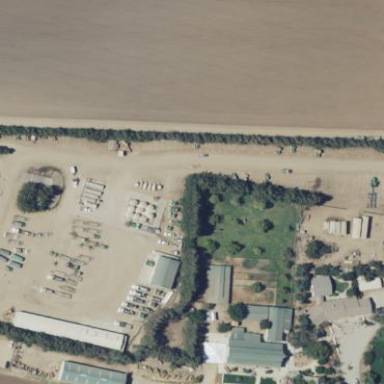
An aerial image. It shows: Farmyard area.